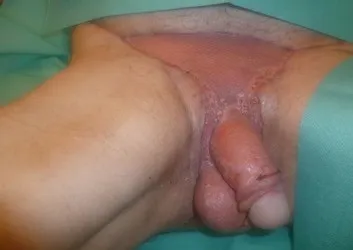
Satisfactory healing and cosmetically near normal appearance was achieved after two months.
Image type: medical_photograph (other_medical_photograph)